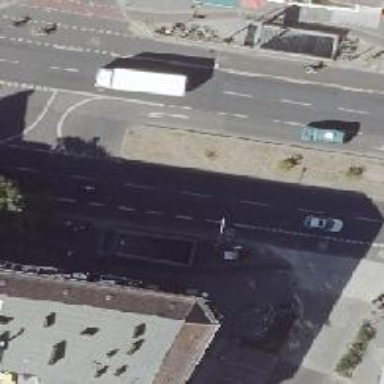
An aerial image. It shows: Street lamp support.